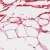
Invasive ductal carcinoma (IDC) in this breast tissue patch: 0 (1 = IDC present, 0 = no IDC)